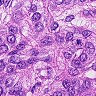
Metastatic tissue present: yes